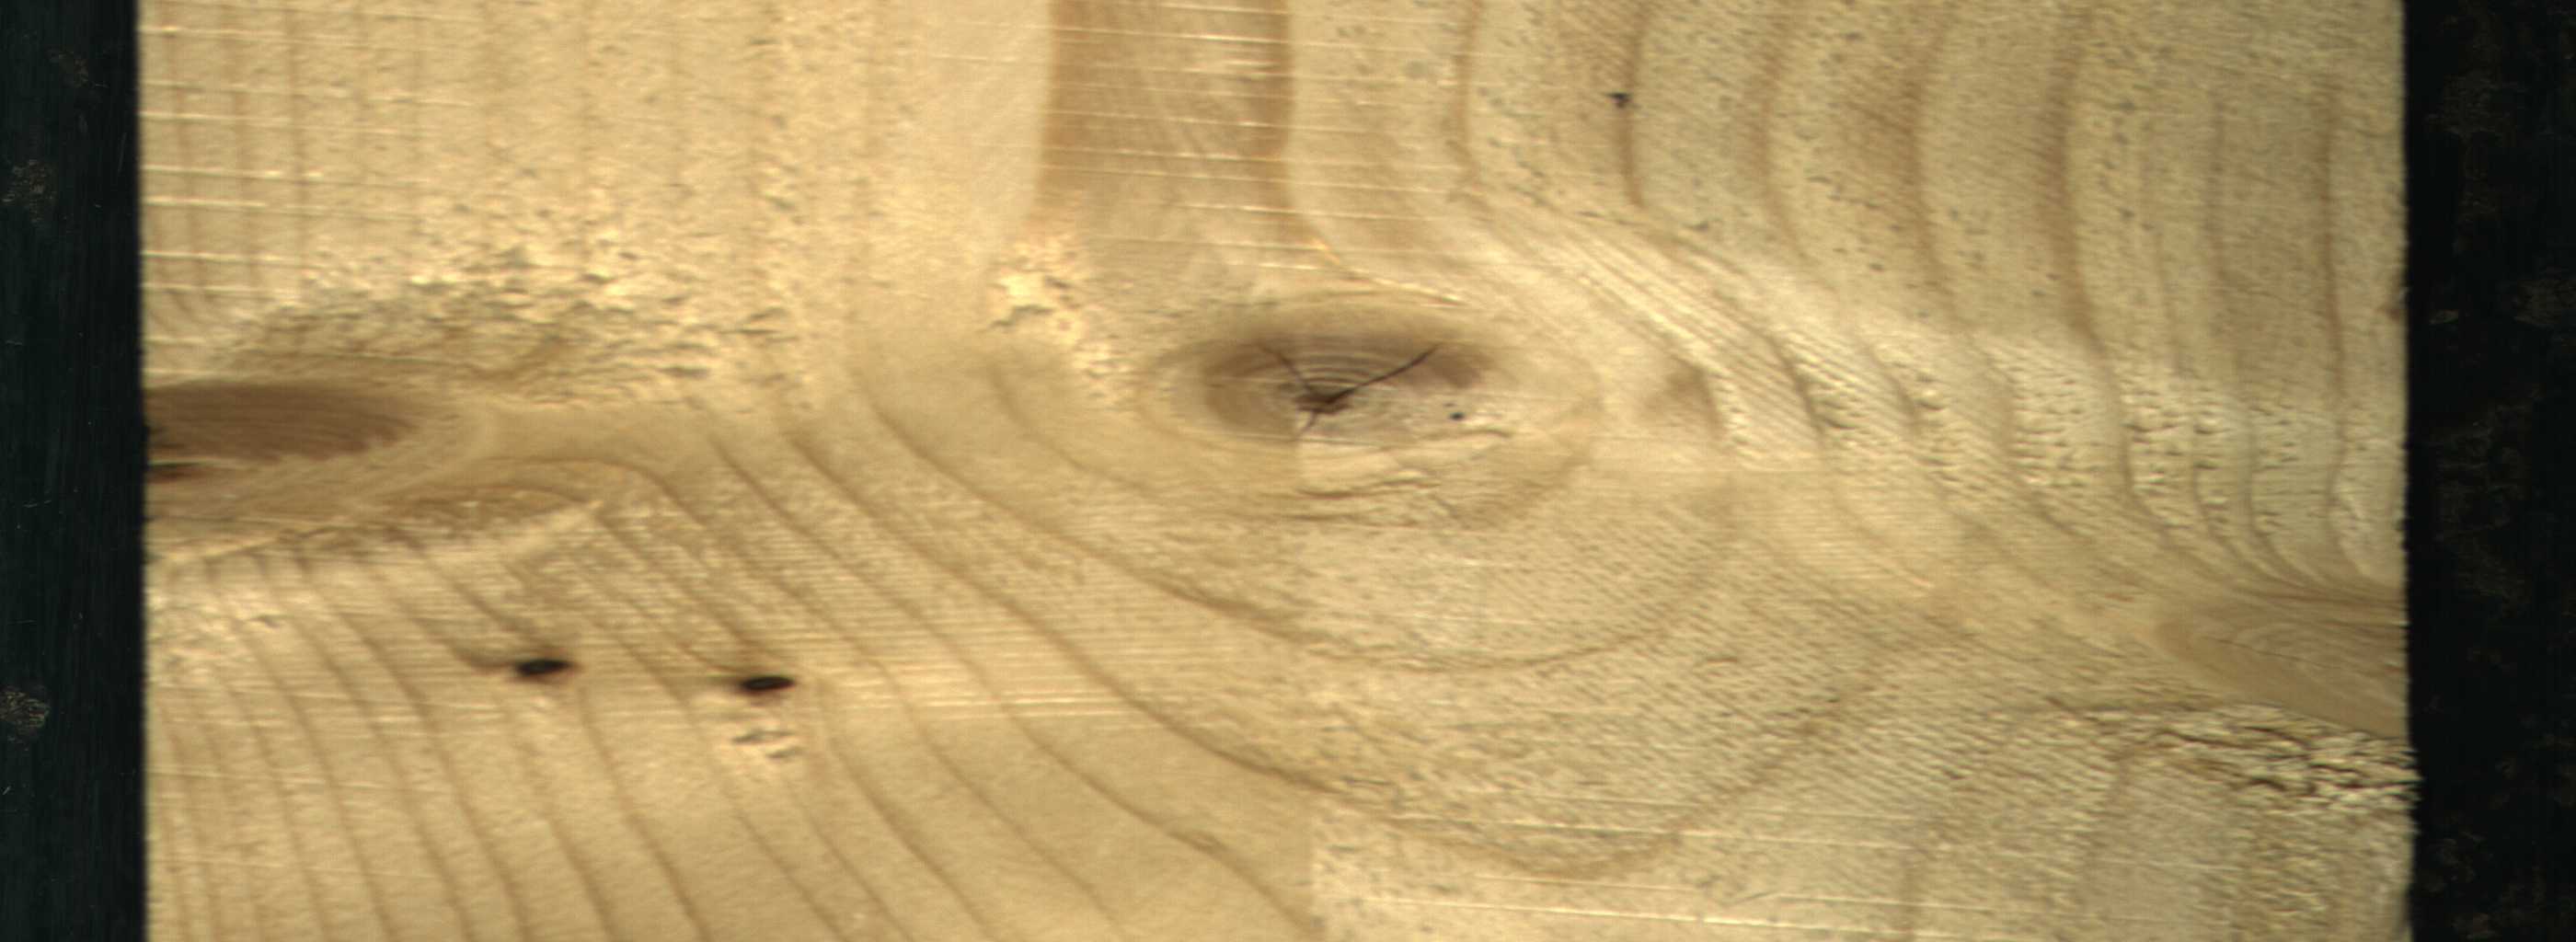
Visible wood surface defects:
knot_with_crack
Dead_Knot
Dead_Knot
Live_Knot
Live_Knot